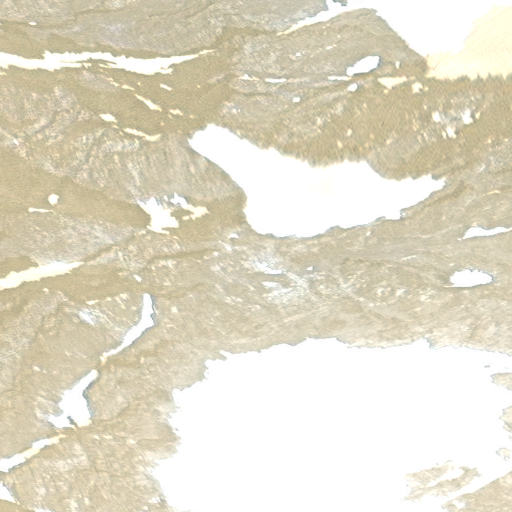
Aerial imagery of mountain in Alaska named Mount Krause containing only unknown